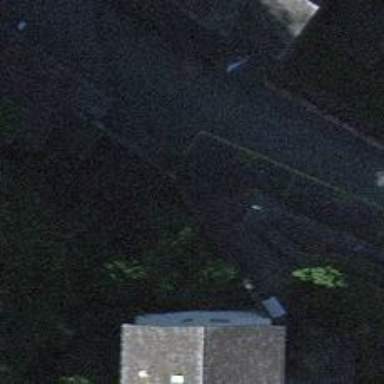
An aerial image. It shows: Road with steps.